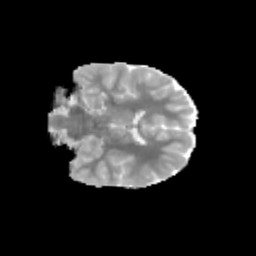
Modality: MD
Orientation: coronal
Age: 10
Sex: male
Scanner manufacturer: siemens
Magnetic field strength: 3 T
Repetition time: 3.8 s
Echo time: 0.07 s